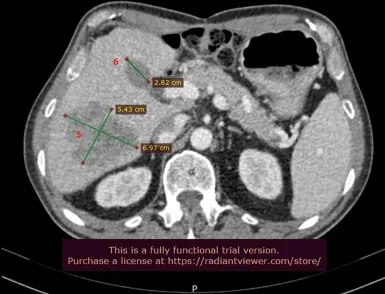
(A, B): Abdominal CT after the completion of 6 treatment courses, showing SD in the liver (August 2021).
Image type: radiology (ct)